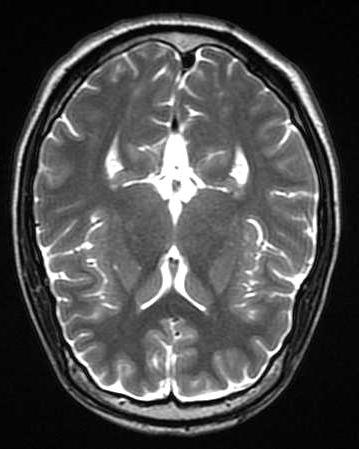
Label: notumor